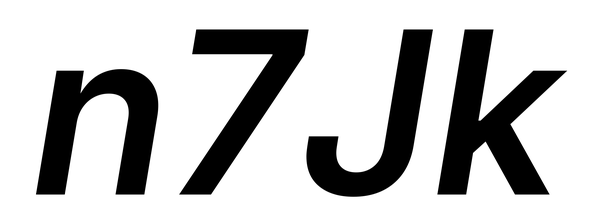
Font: Inter-Italic_SemiBold_Italic